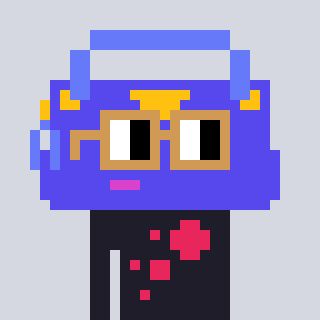
a pixel art character with square brown glasses, a bag-shaped head and a grayscale-colored body on a cool background